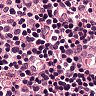
Metastatic tissue present: no